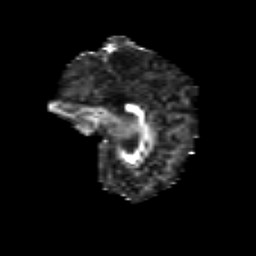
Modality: FA
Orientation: sagittal
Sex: female
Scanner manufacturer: siemens
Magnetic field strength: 3 T
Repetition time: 5 s
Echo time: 0.071 s